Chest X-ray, PA view. Patient: 48 years old, sex M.
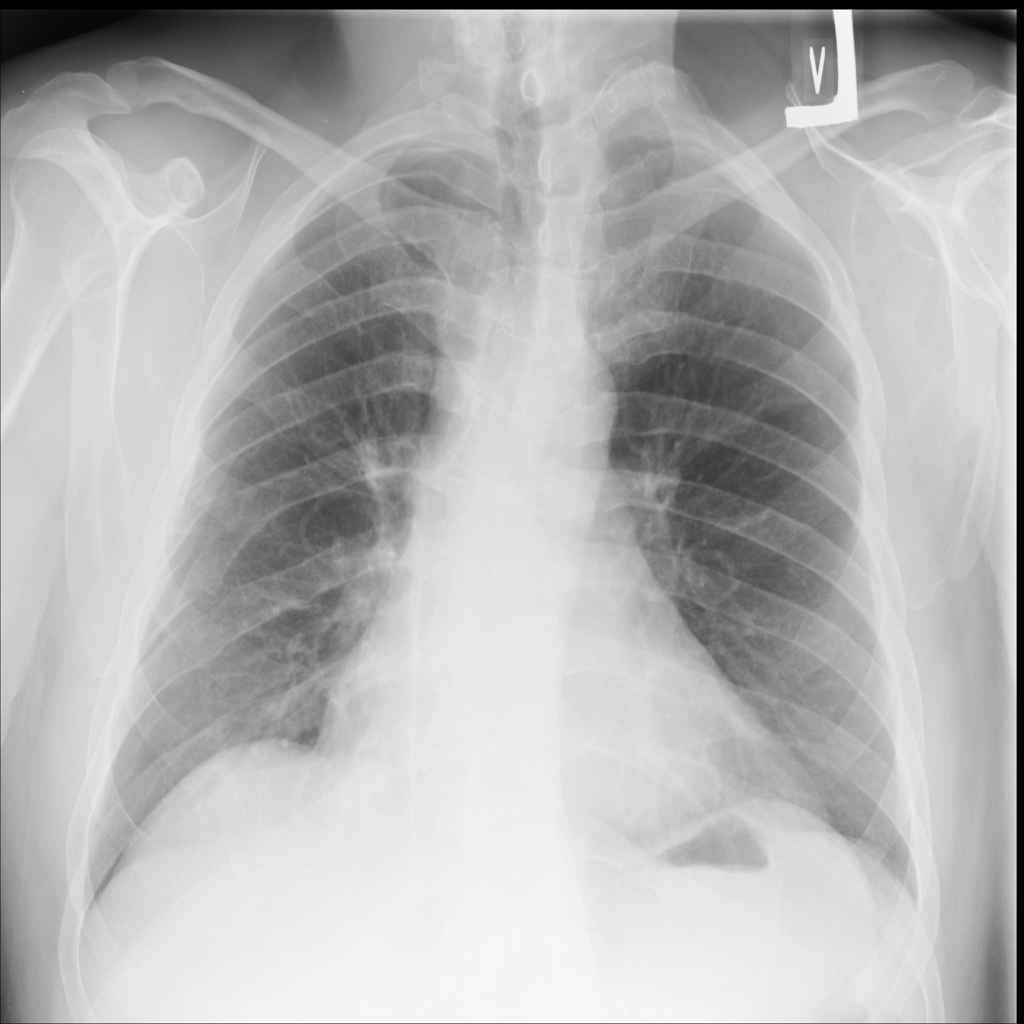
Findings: No Finding